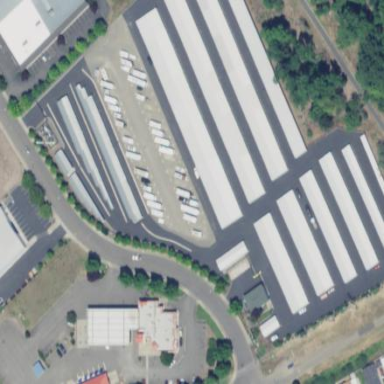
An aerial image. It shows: Group of garages.